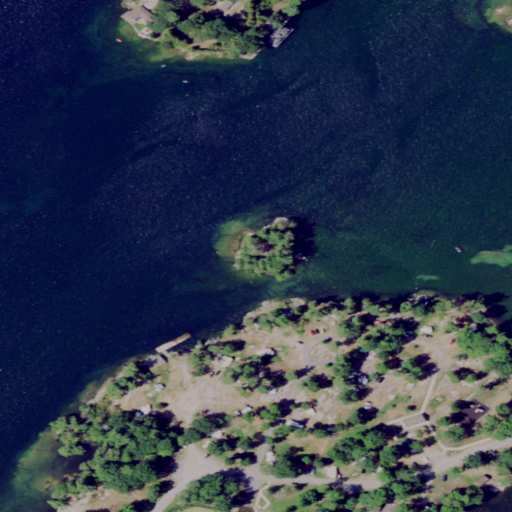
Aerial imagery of island in New York named Little Delight Island containing open water, pasture, low intensity development, mixed forest, open development, medium intensity development, grassland, barren land, and shrub